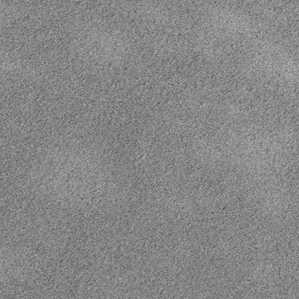
Label: frost